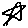
Label: star